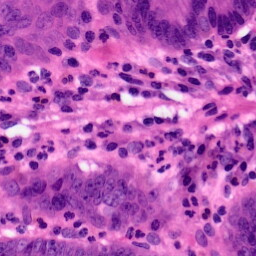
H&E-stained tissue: Pancreatic